Field crop: maize
Growth stage: 1
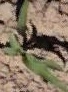
Species: maize